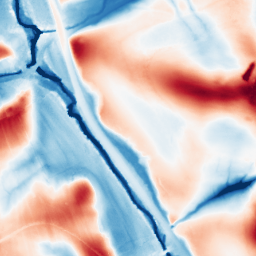
Category: edge_preserving
Decomposition family: guided
Decomposition parameters: radius: 32
eps: 0.001
Upsampling method: linear_exact
Upsampling parameters: scale: 8
Upsampling scale: 8